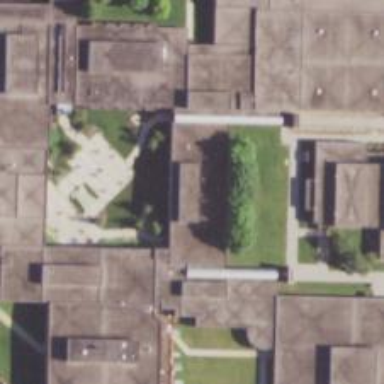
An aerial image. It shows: College building.